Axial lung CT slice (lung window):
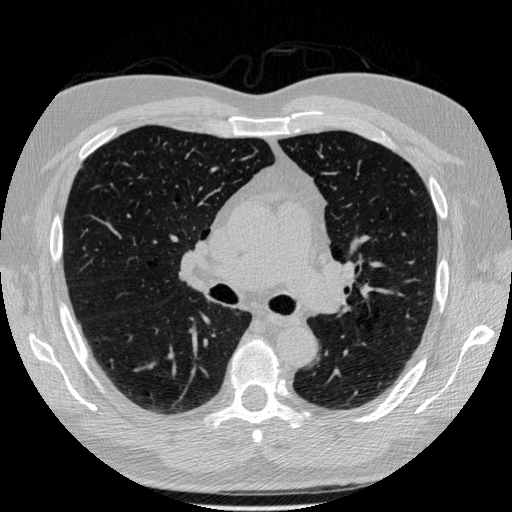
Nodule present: no